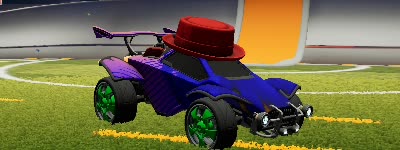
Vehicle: octane